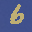
Label: 6